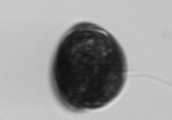
Label: Prorocentrum